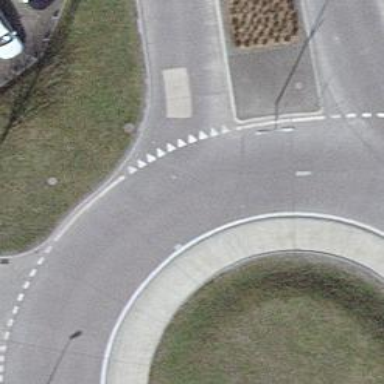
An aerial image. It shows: Road with "give way" sign.